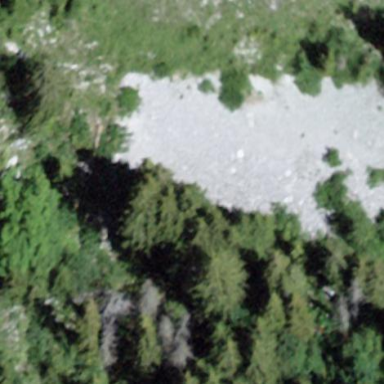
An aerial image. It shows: Natural scree.